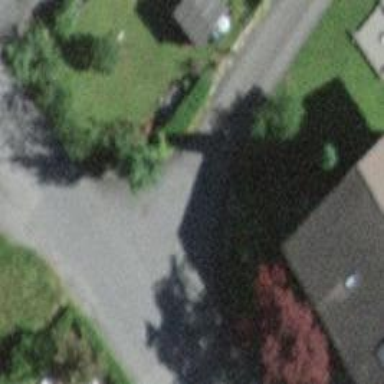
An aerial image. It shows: Driveway.